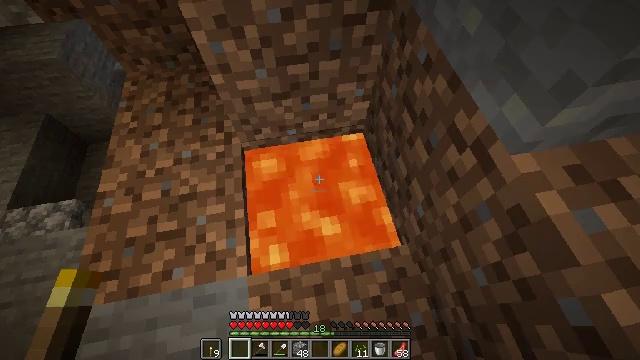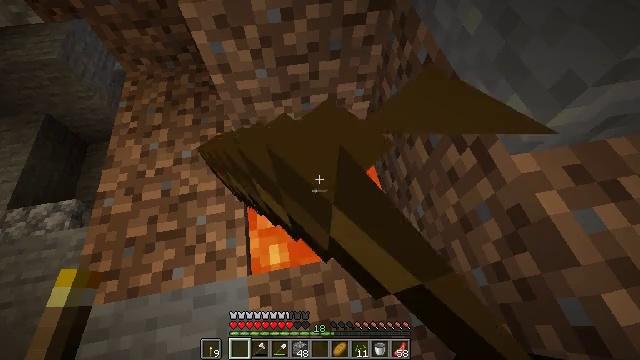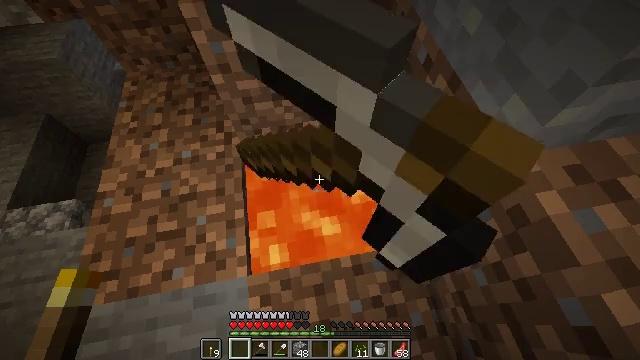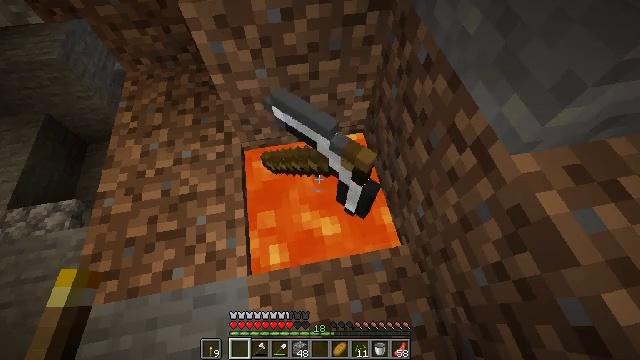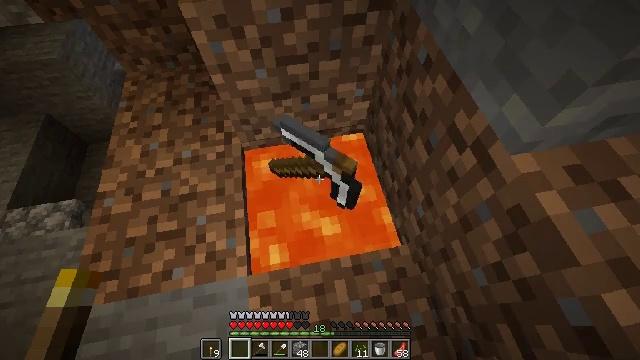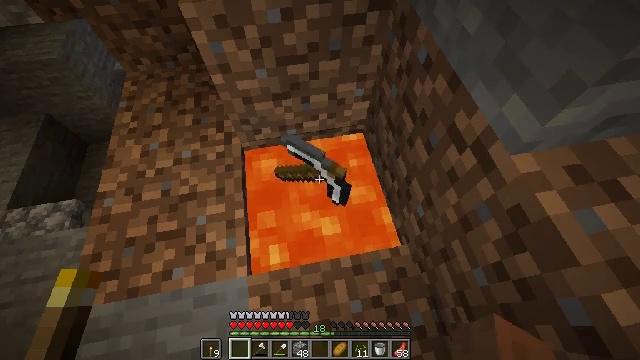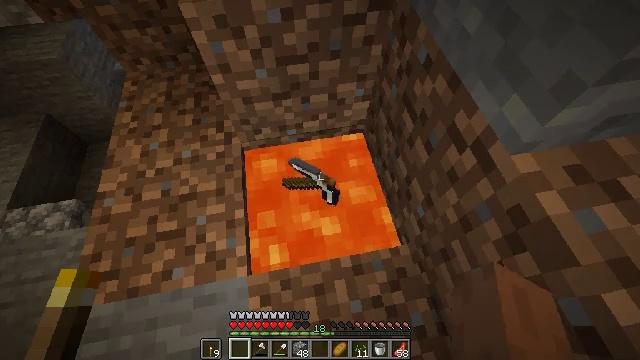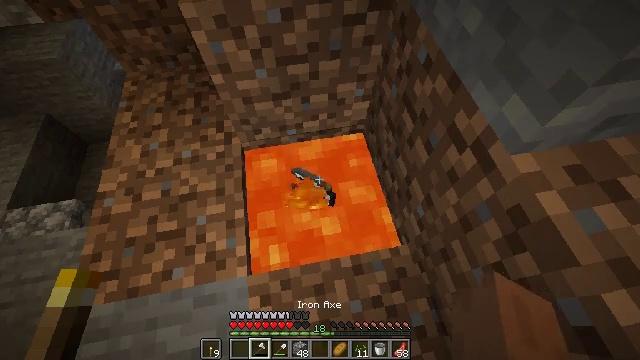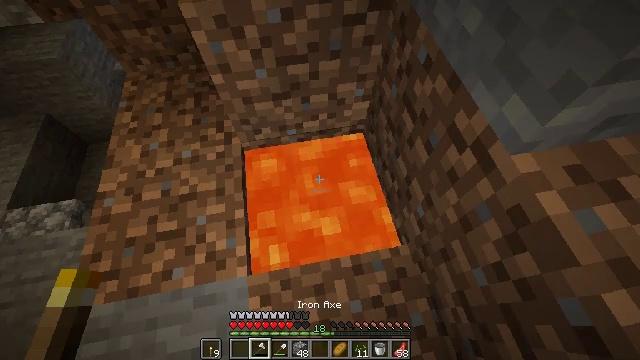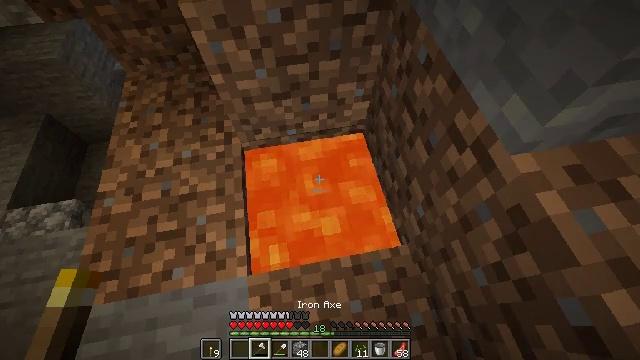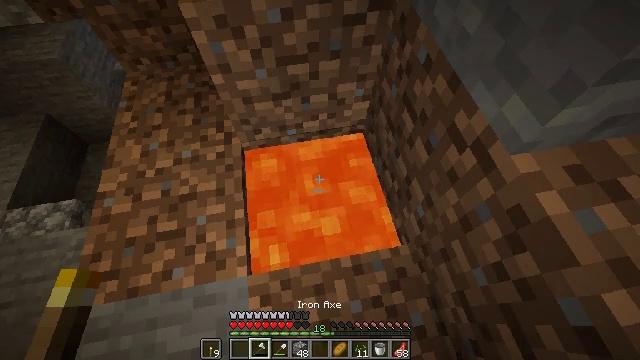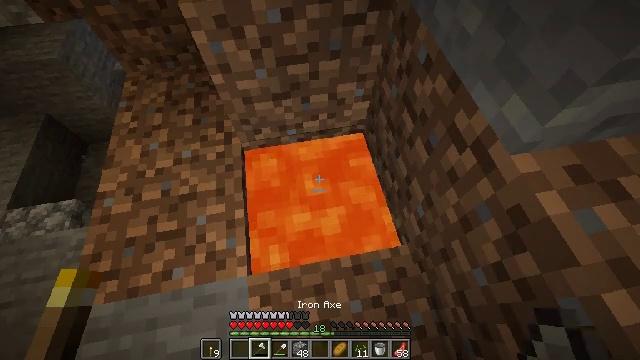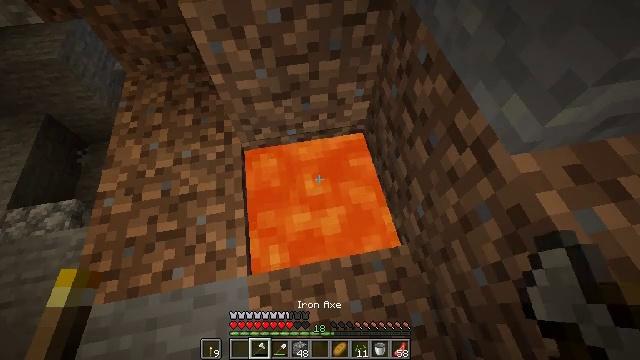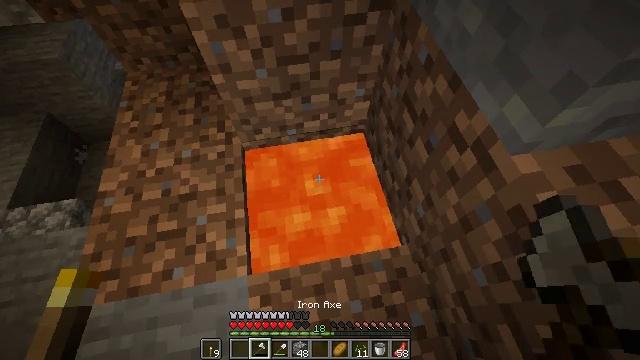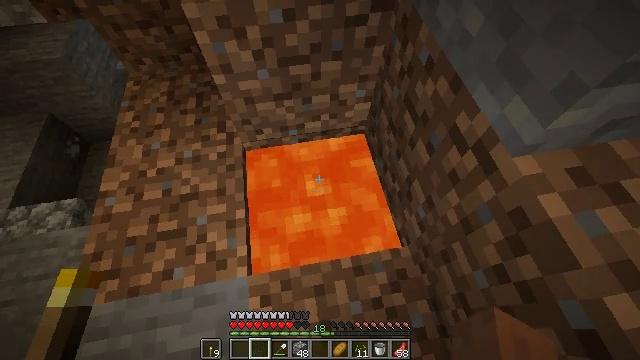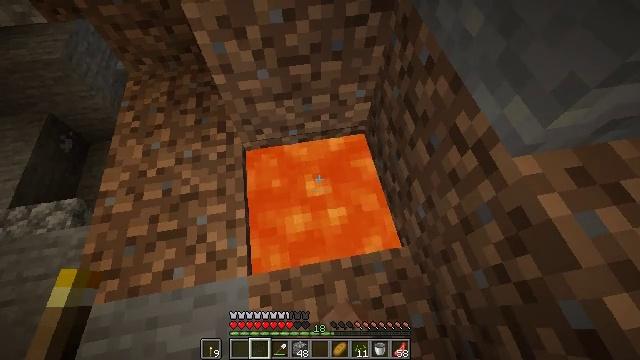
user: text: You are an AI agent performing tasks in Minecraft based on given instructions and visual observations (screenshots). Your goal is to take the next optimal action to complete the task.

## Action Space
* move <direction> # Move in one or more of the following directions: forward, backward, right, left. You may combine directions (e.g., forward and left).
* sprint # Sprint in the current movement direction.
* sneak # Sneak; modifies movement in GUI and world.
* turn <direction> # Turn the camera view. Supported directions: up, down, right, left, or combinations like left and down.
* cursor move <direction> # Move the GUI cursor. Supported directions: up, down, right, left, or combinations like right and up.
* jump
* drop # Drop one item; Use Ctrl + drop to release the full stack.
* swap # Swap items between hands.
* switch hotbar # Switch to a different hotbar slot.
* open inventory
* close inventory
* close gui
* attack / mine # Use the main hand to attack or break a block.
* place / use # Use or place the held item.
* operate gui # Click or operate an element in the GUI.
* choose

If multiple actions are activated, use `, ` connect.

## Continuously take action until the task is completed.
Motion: motion action
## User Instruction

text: Remove an iron axe from the inventory.
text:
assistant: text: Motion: no_op
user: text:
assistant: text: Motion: no_op
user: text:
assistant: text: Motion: no_op
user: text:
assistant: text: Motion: no_op
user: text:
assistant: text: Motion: no_op
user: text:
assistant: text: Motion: no_op
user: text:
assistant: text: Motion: no_op
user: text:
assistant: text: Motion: no_op
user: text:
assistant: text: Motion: no_op
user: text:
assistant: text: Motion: no_op
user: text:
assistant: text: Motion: no_op
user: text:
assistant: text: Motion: no_op
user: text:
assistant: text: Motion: no_op
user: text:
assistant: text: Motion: drop
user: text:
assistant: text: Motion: drop
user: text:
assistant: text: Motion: drop
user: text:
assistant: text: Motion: no_op
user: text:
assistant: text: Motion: no_op
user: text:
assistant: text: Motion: no_op